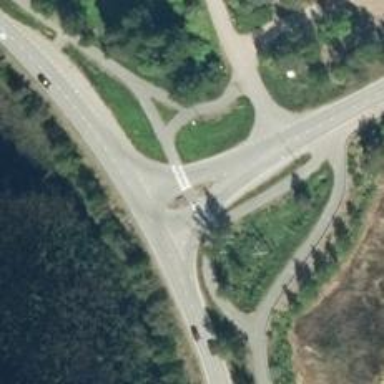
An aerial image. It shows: Island crossing on the road.